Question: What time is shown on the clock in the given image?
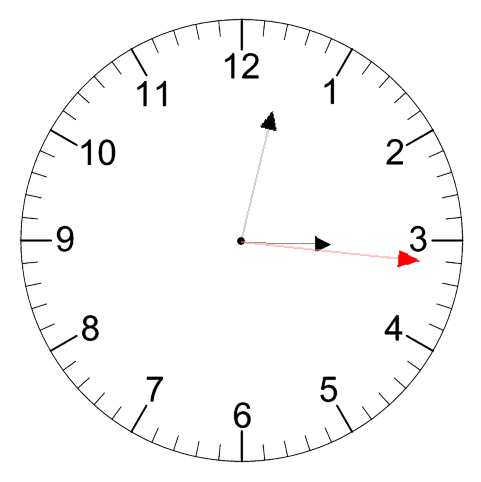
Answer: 03:02:16